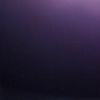
Label: space